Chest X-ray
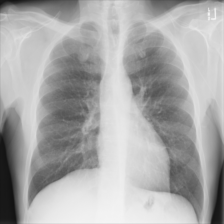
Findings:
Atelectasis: negative
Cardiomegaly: negative
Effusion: negative
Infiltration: negative
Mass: negative
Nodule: negative
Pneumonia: negative
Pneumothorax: negative
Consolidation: negative
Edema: negative
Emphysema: negative
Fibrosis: negative
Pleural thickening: negative
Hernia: negative